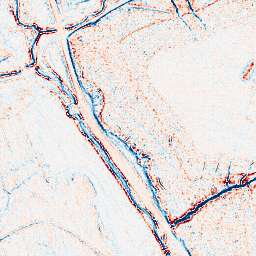
Category: edge_preserving
Decomposition family: anisotropic_diffusion
Decomposition parameters: iterations: 5
kappa: 100
gamma: 0.15
Upsampling method: sinc_blackman
Upsampling parameters: scale: 4
kernel_size: 8
Upsampling scale: 4